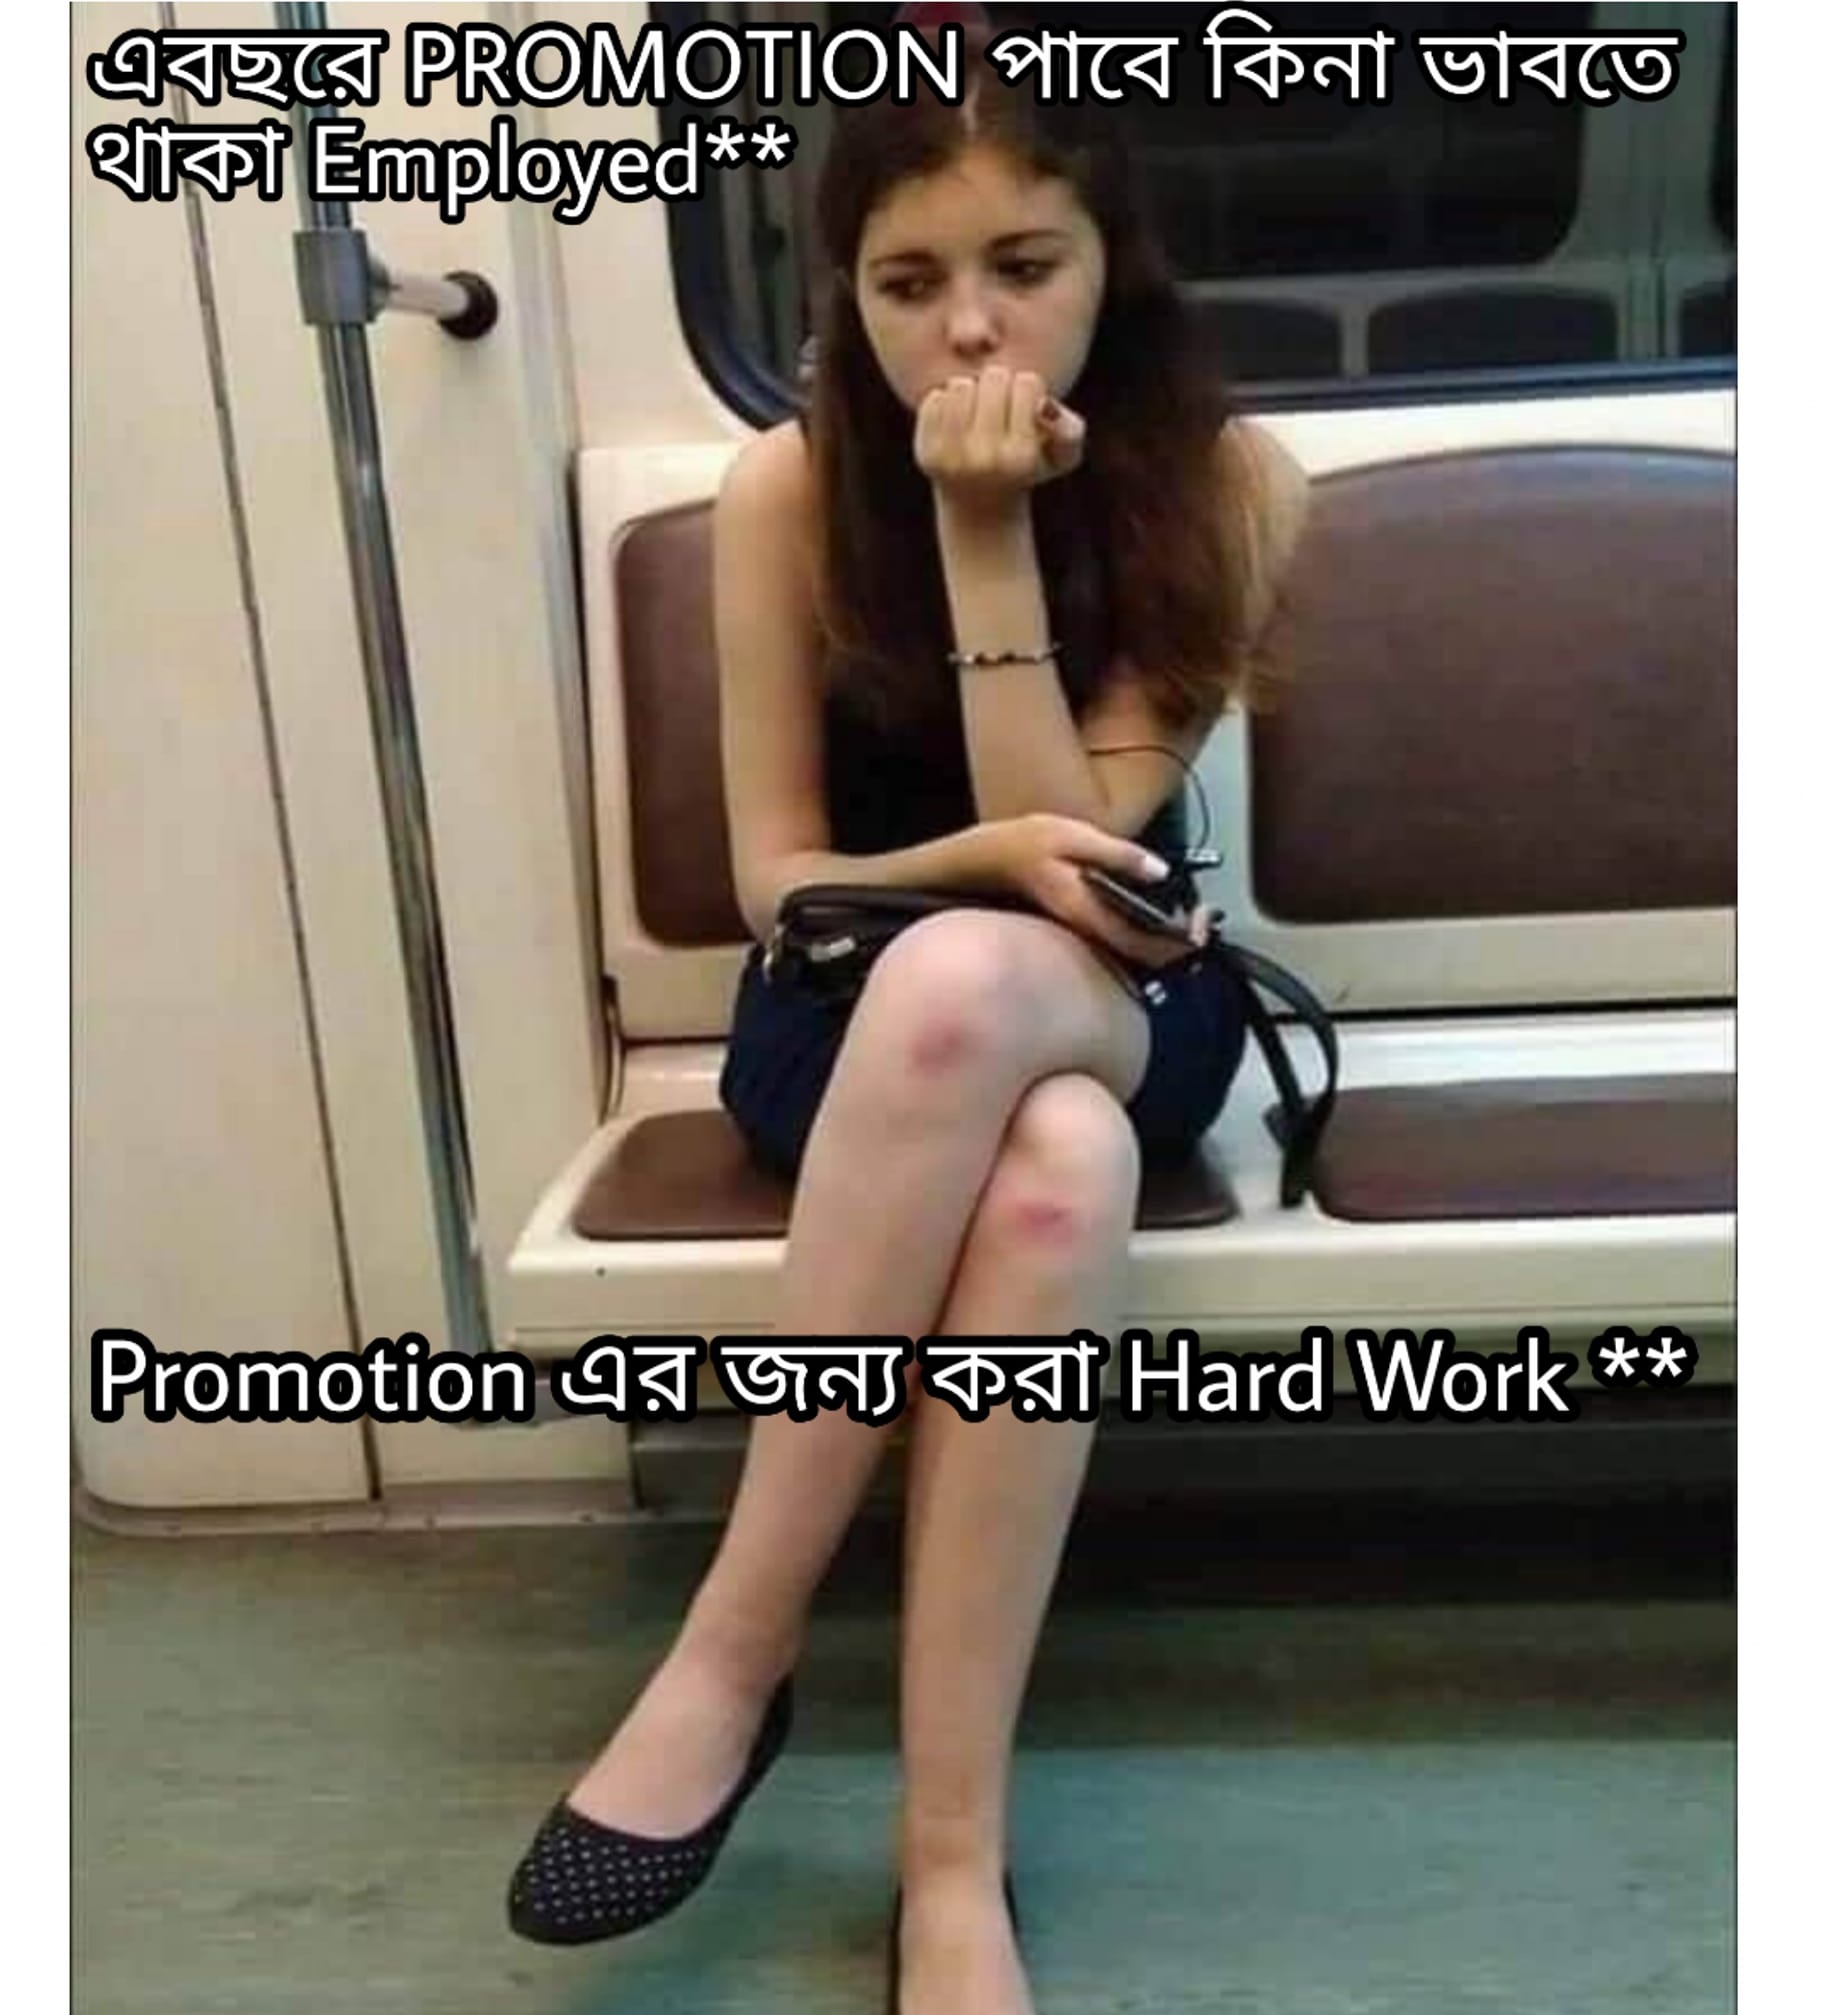
Caption: এ বছরে PROMOTION পাবে কিনা ভাবতে থাকা Employed **     Promotion এর জন্য করা Hard Work **
Label: hate